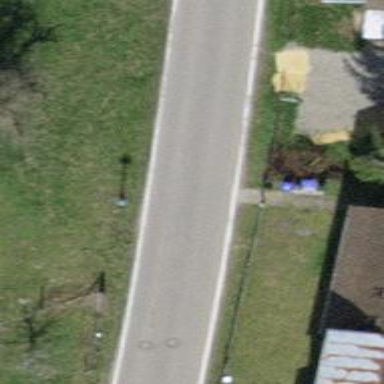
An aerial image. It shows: Tertiary road with asphalt surface.